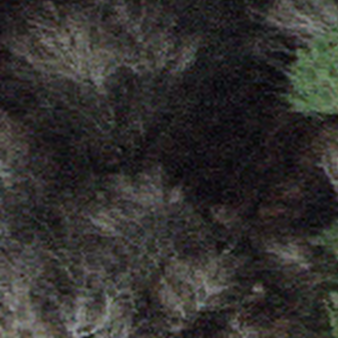
Label: other